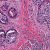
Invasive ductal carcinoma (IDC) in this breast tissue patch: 0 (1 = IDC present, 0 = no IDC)